Question: I am working on my graduation project. It is a digital protection relay which trips if the measured value exceeds a specific value. It must trip after a time delay. We use texas instrument kit and simulink to build the program.

My problem is how to make a time delay so that i can delay the trip signal with predetermined time. The attached image shows aport of the program
thanks.
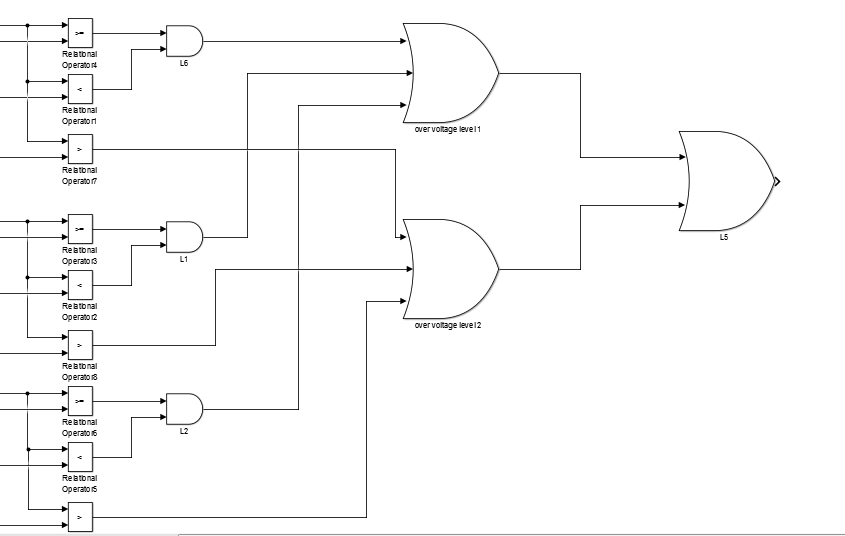
Answer: You can implement that by creating a counter (integrator). For example the counter increments (counter_value +=.001) by one each millisecond. Your trip delay is 1.54 s then you compare (>=) the value of the counter to your trip delay.
The counter is activated and reset by the boolean input signal that you want to delay.
I dont have Simulink installed. Therefore i cant give you a picture, and i think pseudocode would not help much either.